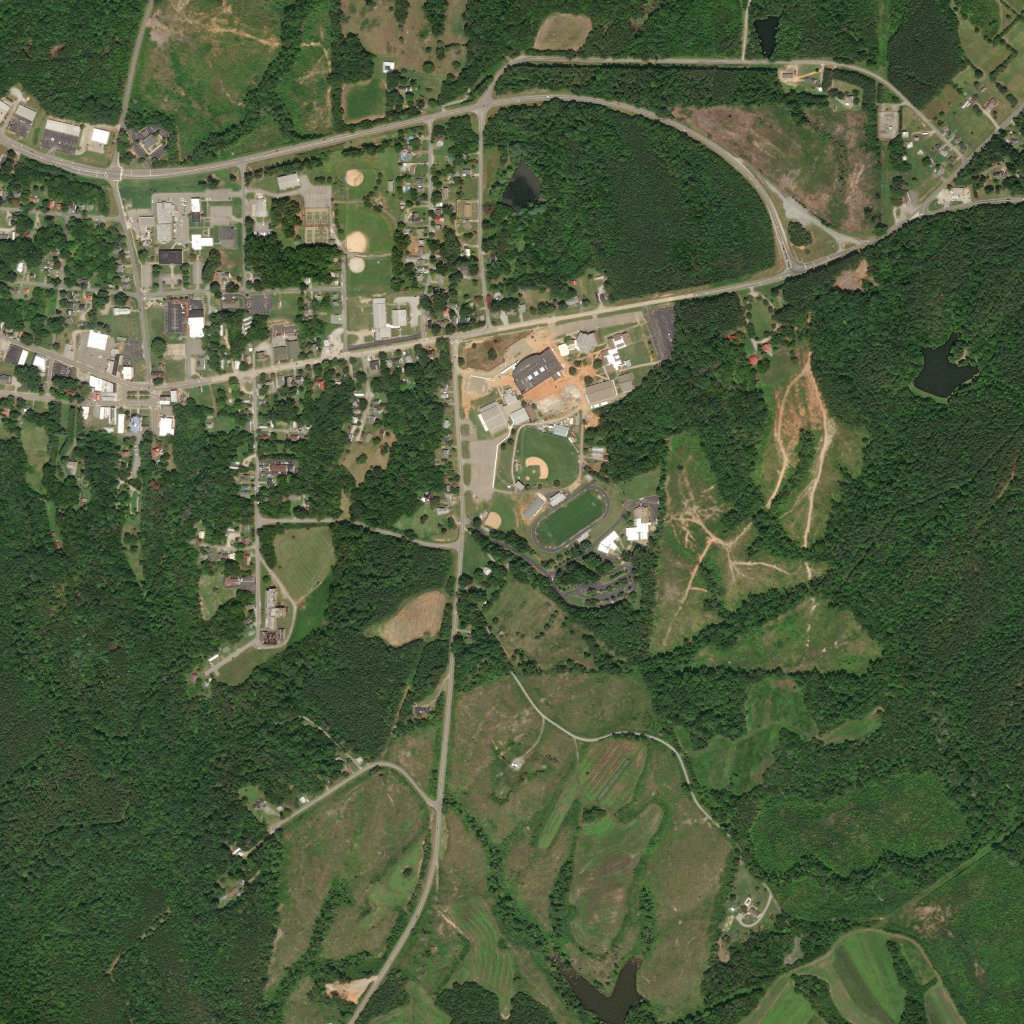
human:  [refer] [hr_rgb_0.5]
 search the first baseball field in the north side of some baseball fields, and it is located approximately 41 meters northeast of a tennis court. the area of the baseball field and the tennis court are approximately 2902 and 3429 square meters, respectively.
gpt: <box>[[33, 16, 36, 19, 0]]</box>